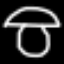
Label: mushroom